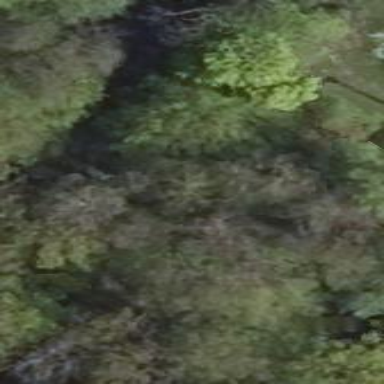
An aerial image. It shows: Deciduous broadleaved woodland.